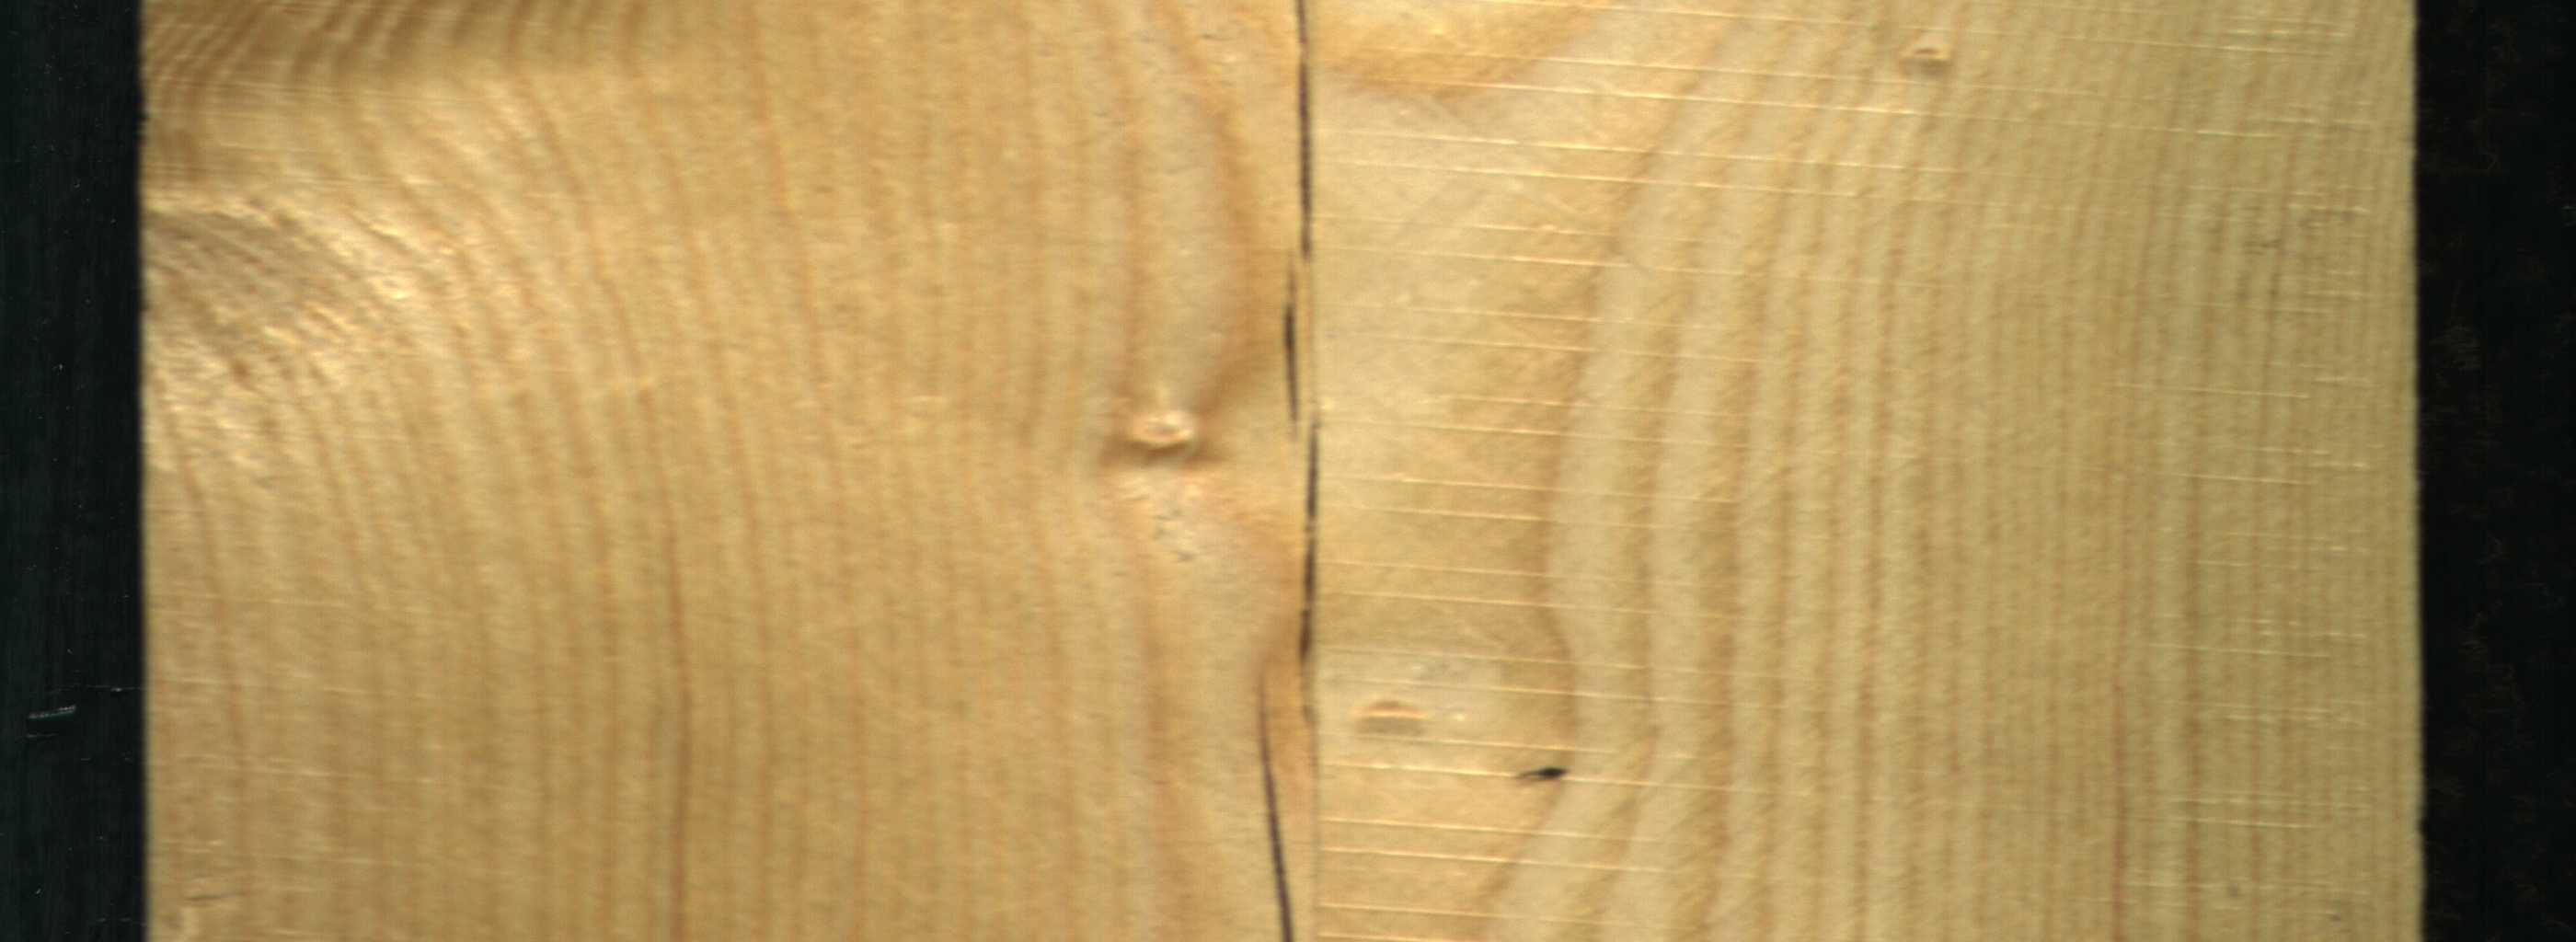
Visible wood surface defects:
Crack
Crack